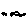
Label: fish